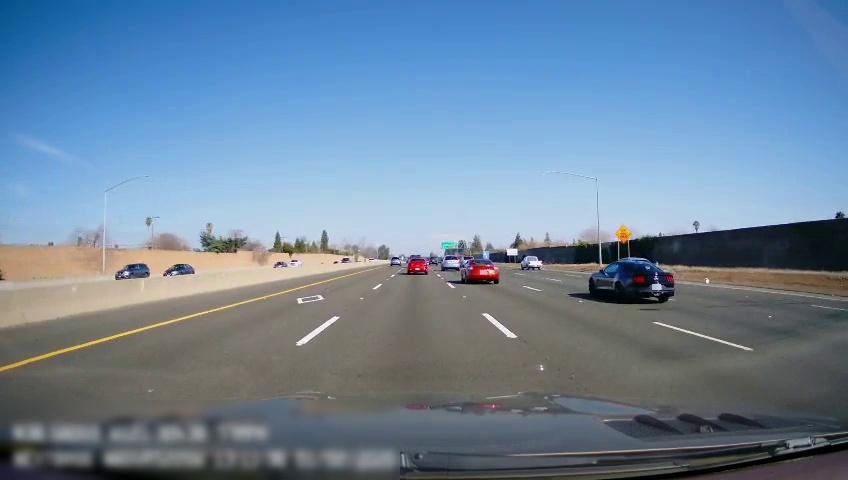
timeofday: Day
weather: Sunny
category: Drivable Space
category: Vehicles | Car
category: Vehicles | Car
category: Vehicles | Car
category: Vehicles | Truck
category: Vehicles | Car
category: Vehicles | Car
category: Vehicles | Car
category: Vehicles | SUV
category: Vehicles | SUV
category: Vehicles | Van
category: Vehicles | Car
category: Vehicles | Truck
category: Vehicles | Car
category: Lanes | Alternate Lane
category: Lanes | Current Lane
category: Lanes | Current Lane
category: Lanes | Alternate Lane
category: Lanes | Alternate Lane
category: Lanes | Alternate Lane
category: Lanes | Alternate Lane
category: Traffic | Signs
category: Traffic | Signs